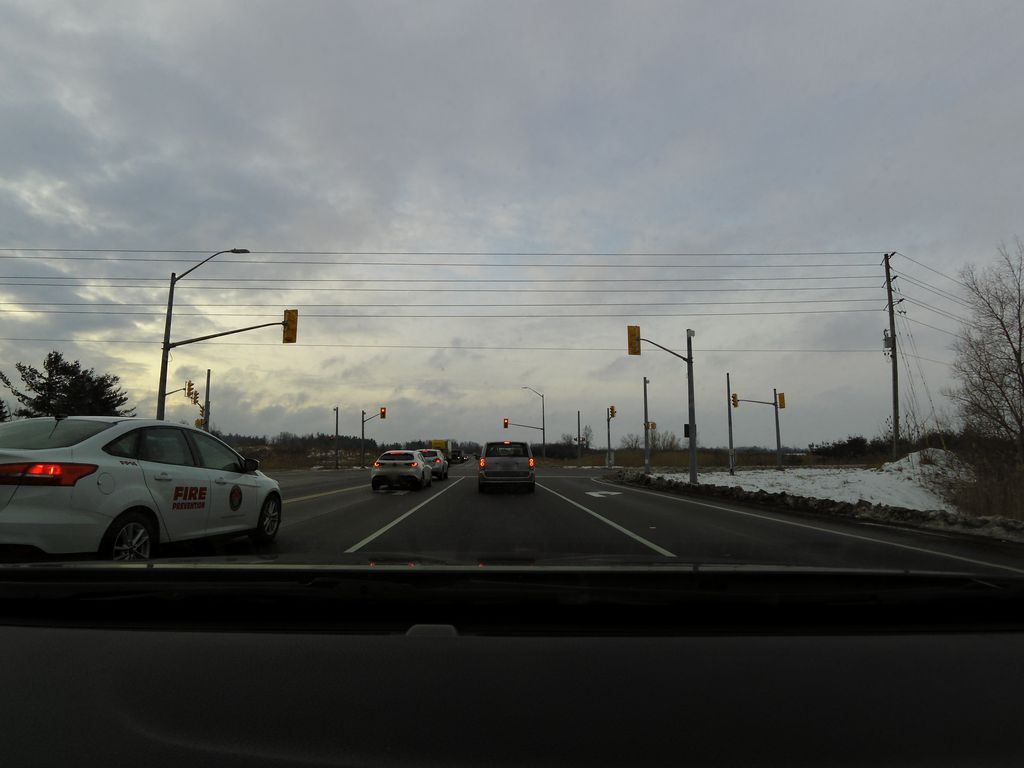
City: hamilton